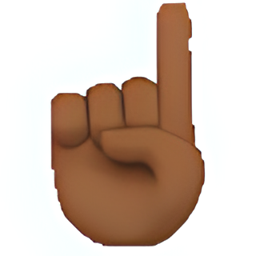
Name: white up pointing index
Emoji: ☝🏾
Group: People & Body
Sub-group: hand-single-finger